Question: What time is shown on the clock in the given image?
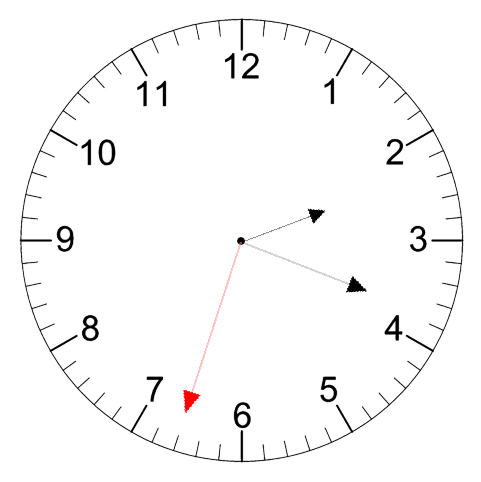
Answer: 02:18:33